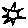
Label: sun